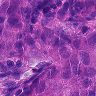
Metastatic tissue present: yes